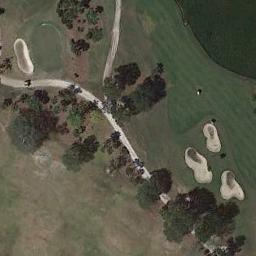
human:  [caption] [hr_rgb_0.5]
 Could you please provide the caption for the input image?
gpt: Many trees are near the golf course .

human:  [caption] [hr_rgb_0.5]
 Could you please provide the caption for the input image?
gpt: There are three large bunkers and two paths .

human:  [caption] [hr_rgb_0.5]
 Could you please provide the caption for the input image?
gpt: There are a few bunkers and a few paths on the large green lawn on the golf course and many trees .

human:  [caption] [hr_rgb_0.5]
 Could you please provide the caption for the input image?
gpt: The golf course has a lake, A putting green, Some barrier trees and sandpits and two roads go through the golf course .

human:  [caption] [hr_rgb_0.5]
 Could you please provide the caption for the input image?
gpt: There are four bunkers beside some trees on the golf course .